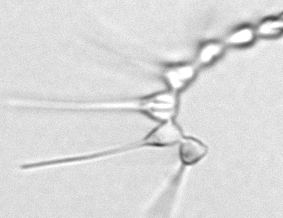
Label: Asterionellopsis_glacialis